You are looking at the wavelet scalogram of a bearing's acceleration signal. Classify the bearing condition as one of: normal, inner_race, outer_race, ball.
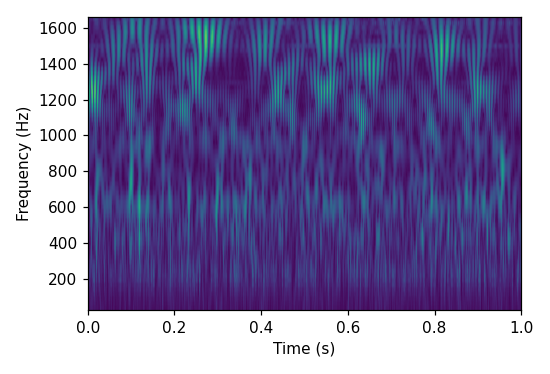
Answer: outer_race